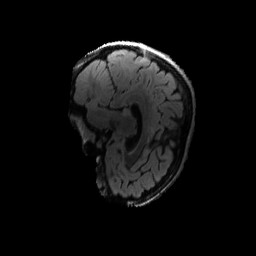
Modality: FLAIR
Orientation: sagittal
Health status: ill
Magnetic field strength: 3 T